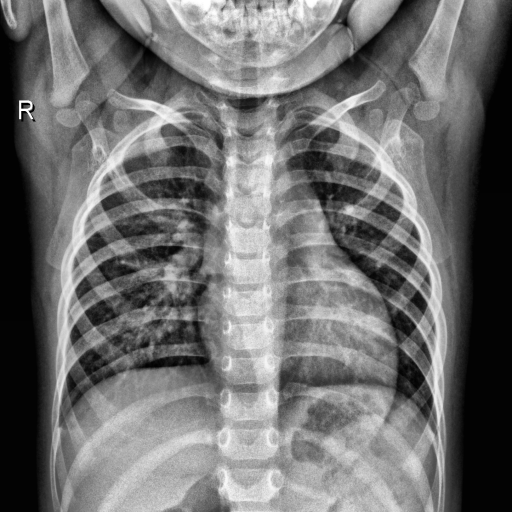
Finding: NORMAL